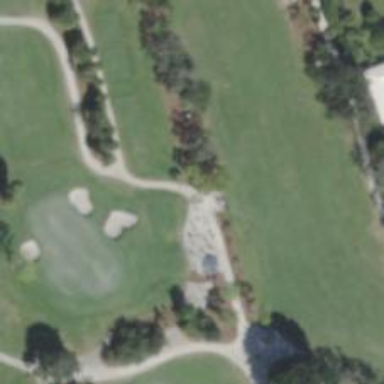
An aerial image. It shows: Path used for both walking and golf.